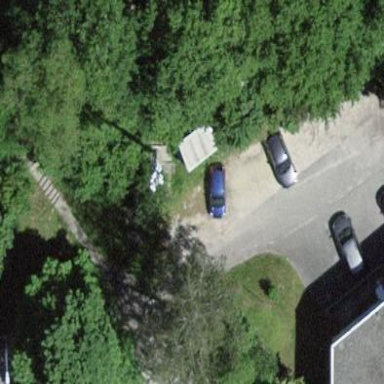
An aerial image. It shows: Parking area.